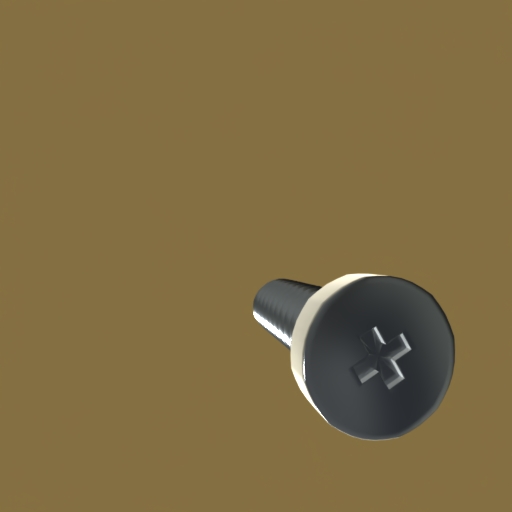
Label: screw